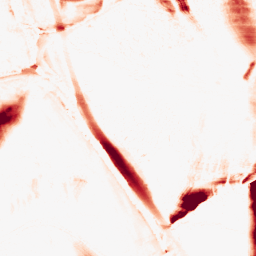
Category: morphological
Decomposition family: morphological_ellipse
Decomposition parameters: operation: opening
width: 10
height: 50
Upsampling method: cubic_mitchell
Upsampling parameters: scale: 2
Upsampling scale: 2